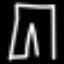
Label: pants